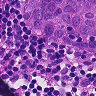
Metastatic tissue present: yes